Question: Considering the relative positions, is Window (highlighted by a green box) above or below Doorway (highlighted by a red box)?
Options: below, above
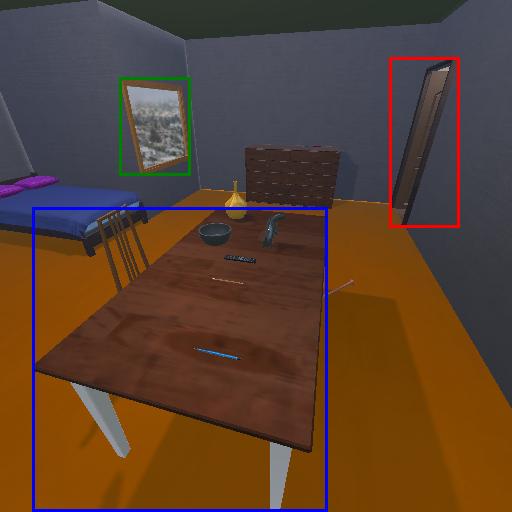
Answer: below